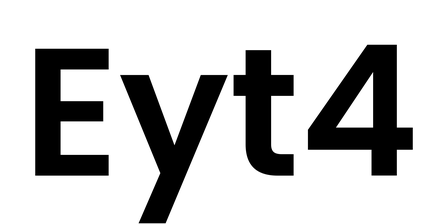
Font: Poppins-SemiBold